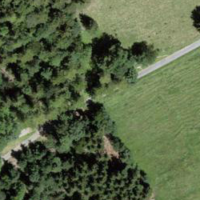
EUNIS habitat code: 24
Species observed at this site:
Veronica chamaedrys
Primula veris
Silene dioica
Lamium maculatum
Cuculus canorus